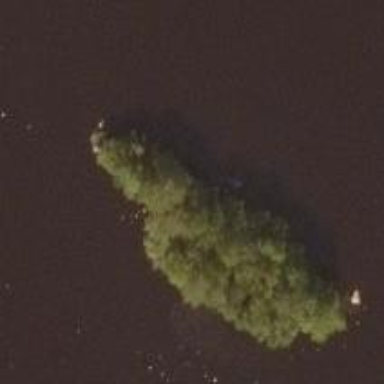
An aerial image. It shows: Islet.